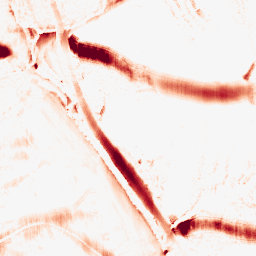
Category: morphological
Decomposition family: morphological_ellipse
Decomposition parameters: operation: opening
width: 30
height: 10
Upsampling method: quartic
Upsampling parameters: scale: 2
Upsampling scale: 2